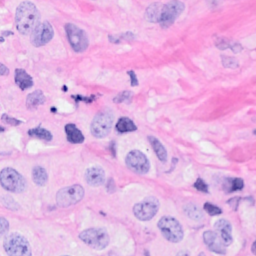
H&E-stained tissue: Breast